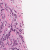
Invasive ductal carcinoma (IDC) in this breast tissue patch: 0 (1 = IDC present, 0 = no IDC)